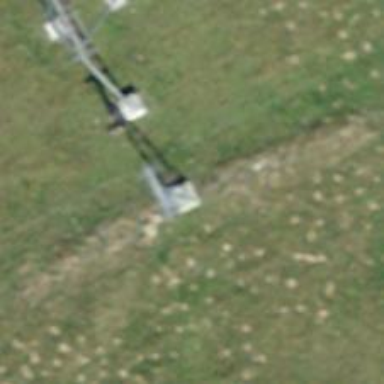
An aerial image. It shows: Pylon used for aerialway.